Question: I have a row of 12 flags on an asp.net (vb) website at the top of my home page to allow the user to choose their language. Various speed tests like YSlow and Google Speed, are telling me to to . How would I go about doing so, if they're asp:image's, AND, there's a hover image?
For now, I have 12 linkbuttons; they look like this (note, when you ):

Here is what my code for the images look like:
'''
<asp:LinkButton ID="btnSelectEnglish" runat="server"
CommandArgument="en" OnClick="RequestLanguageChange_Click"
class="flagbutton">
<asp:Image ID="Image8" runat="server" ImageUrl="~/images/flagen.png" height="15"
width="26"
tooltip="View this website in English" title="View this website in English"/>
<img class="map" src="images/flaghoveren.png" height="40" width="120" alt="View this
website in English"/>
</asp:LinkButton>
<asp:LinkButton ID="btnSelectGerman" runat="server"
CommandArgument="de" OnClick="RequestLanguageChange_Click"
class="flagbutton">
<asp:Image ID="Image7" runat="server" ImageUrl="~/images/flagde.png" height="15"
width="26"
tooltip="View this website in Deutsch" title="View this website in Deutsch"/>
<img class="map" src="images/flaghoverde.png" height="40" width="120" alt="View this
website in Deutsch"/>
</asp:LinkButton>
'''
And so on ... 12 link buttons. Is this as simple as just putting a CssClass in the asp:Image tags and if so, how would I do that? Or is this something more complex?
Each flag is 26 x 15 and there are 12 of them. Is it possible to create a sprite image of these and ? I'm thinking the sprite image will have to be 334 pixels (24 x 12 + 11 x 2 for the padding in between) wide x (I don't know what the height would be). Or should I just forget about spriting this and leave it as is? Thanks for any guidance anybody can offer; I know this might be a tough one!
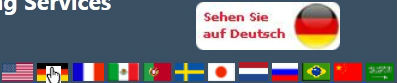
Answer: In order to display them via a css sprite sheet, you'll want to get rid of the actual image tags within the link buttons as css sprite sheets are applied via the background-image property.
Since it looks like each has a class of "flagbutton", you can specify that every element with class flag button has a background image (your sprite sheet). That would look something like this:
'''
.flagbutton {
background-image:url(images/myspritesheet.png);
width:26px;
height:15px;
margin-right:2px;
display:block;
float:left;
}
'''
Then, since each has a unique ID, you can specify in your css file a unique background position for each link button, which will allow you to basically slide the sprite sheet around within each flag's window to position it to show the correct flag. That would something like this:
'''
#btnSelectEnglish {
background-position: 0 0;
}
#btnSelectGerman {
background-position: 0 -26px;
}
'''
This would display the first 26px x 15px portion of the sprite sheet in the english box, and the second 26px x 15px portion of the sprite sheet in the german box.
You won't need to add spacing between the flags in your sprite sheet -- as that will be covered by the margin-right in the .flagbutton definition above. Without rollovers, I think your final sprite sheet will be height 312px (26 x 12) by 15px tall.
If you want to add rollovers into the mix, simply place the rollover version of each image below its counterpart in the sprite sheet. This would double the height of your sprite sheet. Then, add a hover class for each of your IDs to cover hovering like so:
'''
#btnSelectEnglish:hover {
background-position: -15px 0;
}
#btnSelectGerman:hover {
background-position: -15px -26px;
}
'''
This will shift your sprites up to reveal the hover image.